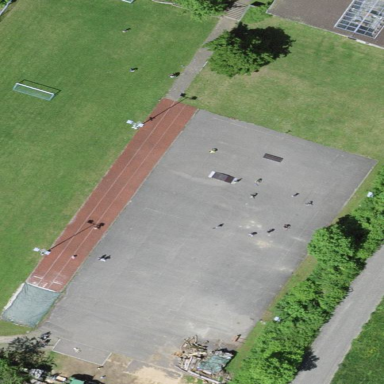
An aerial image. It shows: Multi-sport pitch with asphalt surface.